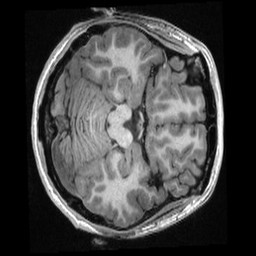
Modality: T1w
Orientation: axial
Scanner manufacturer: ge
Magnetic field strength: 3 T
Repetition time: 0.007688 s
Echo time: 0.002936 s